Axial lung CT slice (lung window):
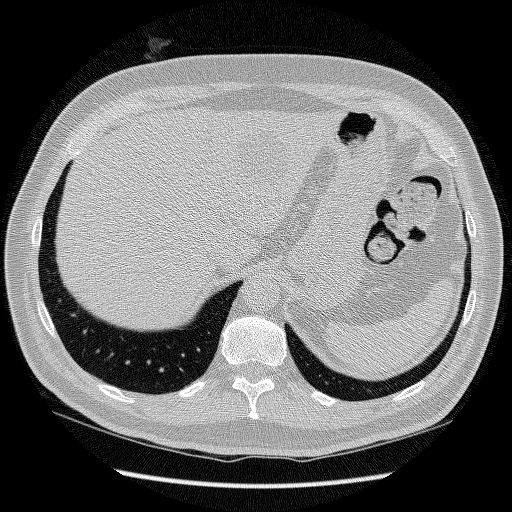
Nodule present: no